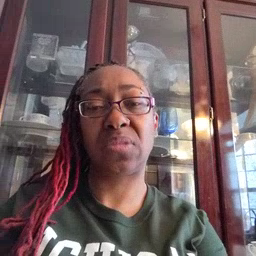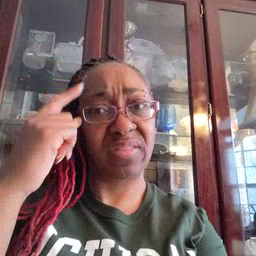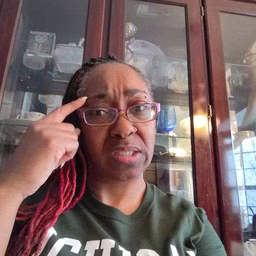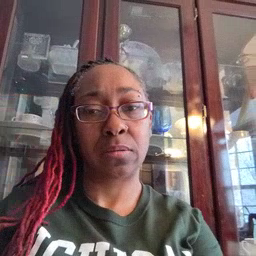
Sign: think